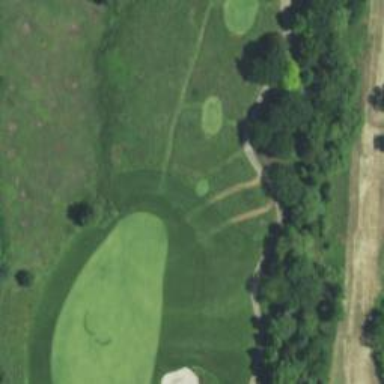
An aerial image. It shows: Path for both road and golf.